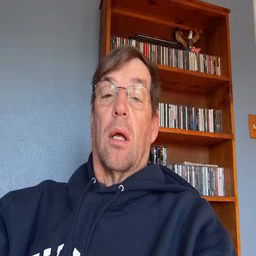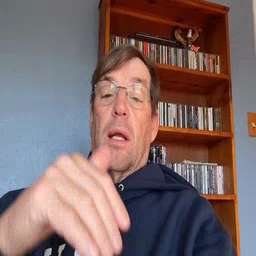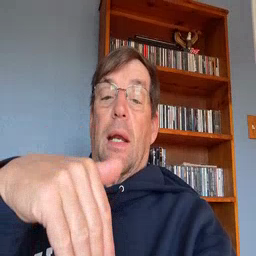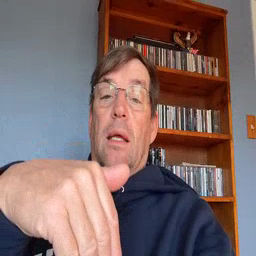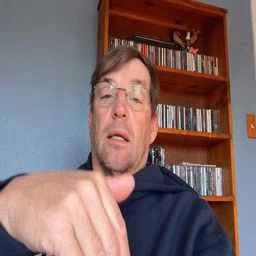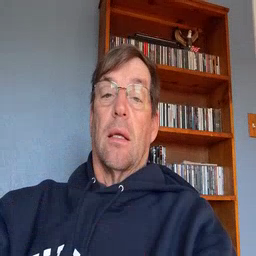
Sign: night